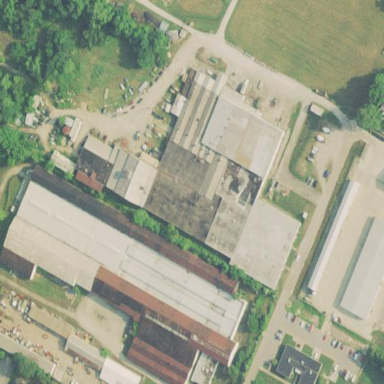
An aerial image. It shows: Historic factory.